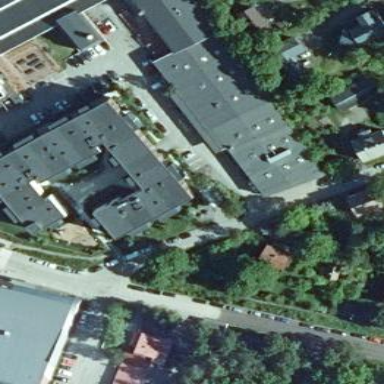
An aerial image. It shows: Building with apartments and flat roof.